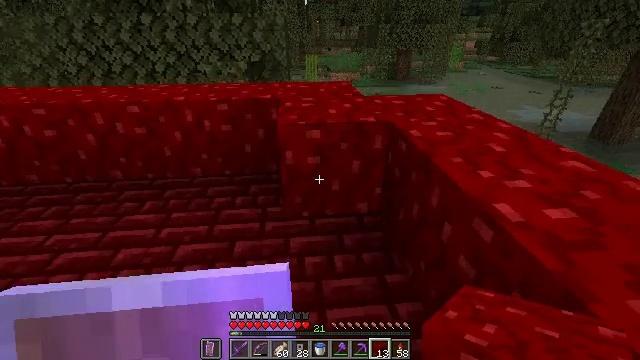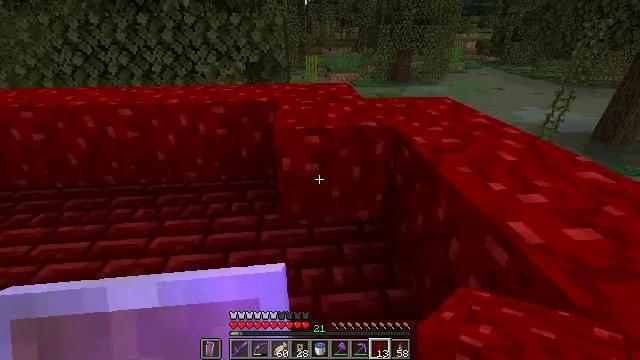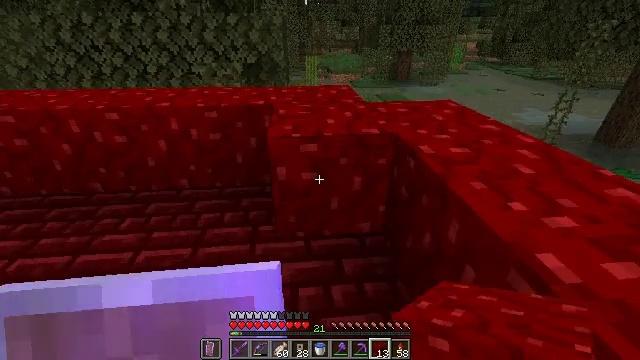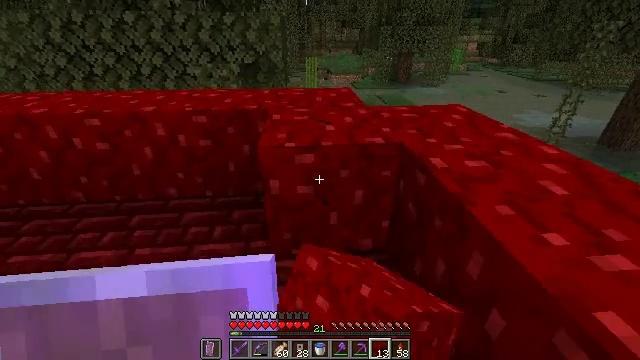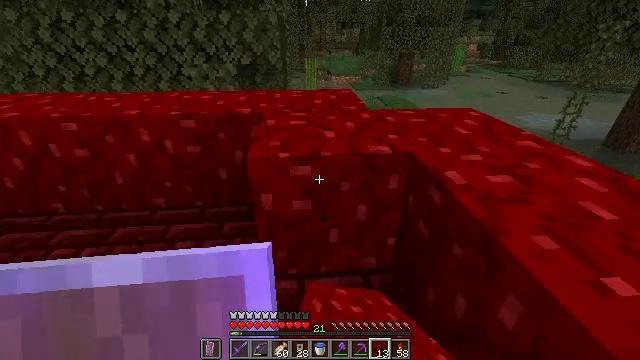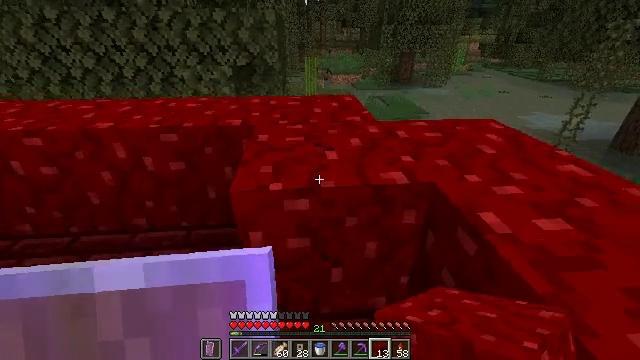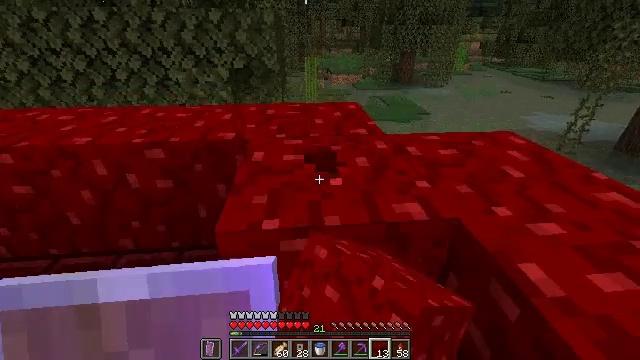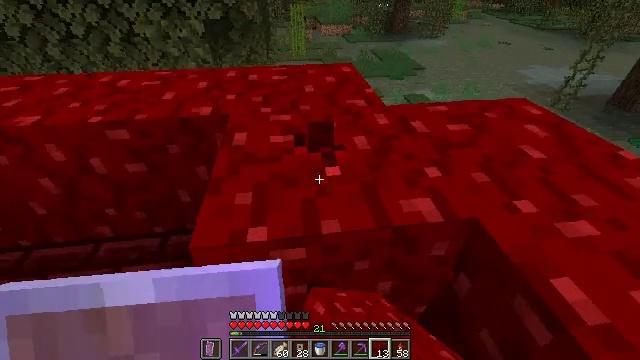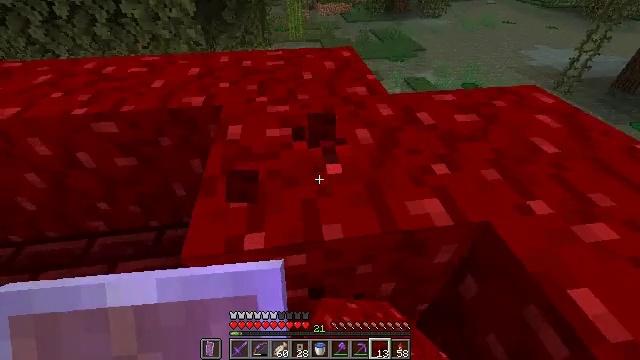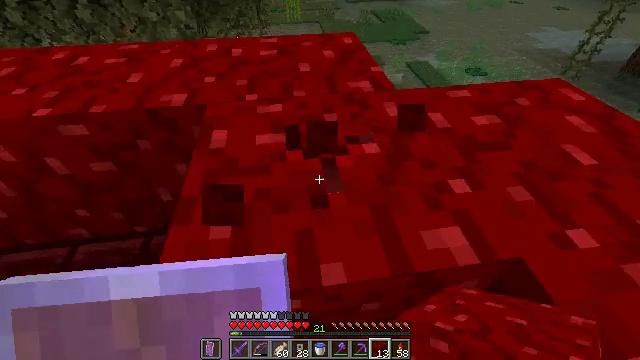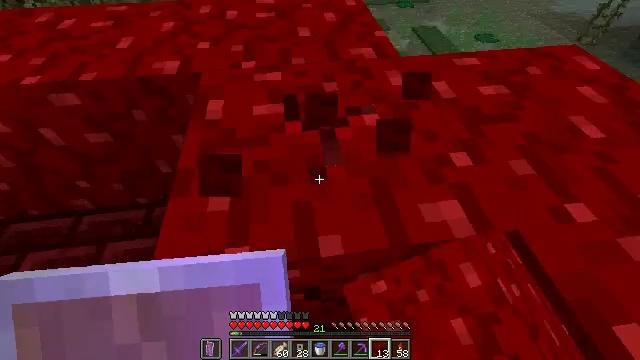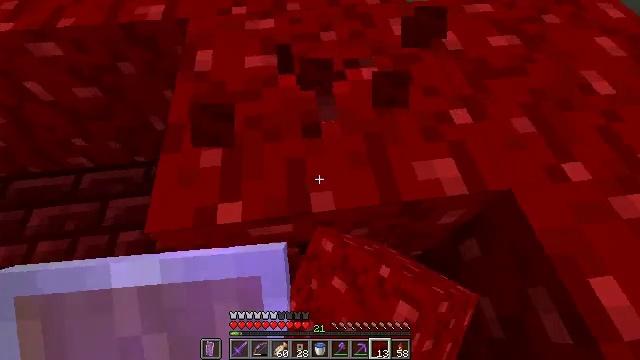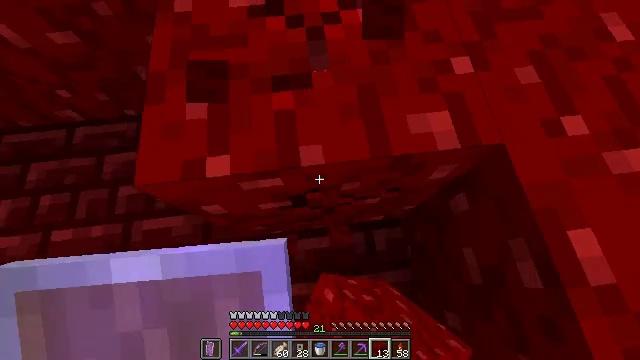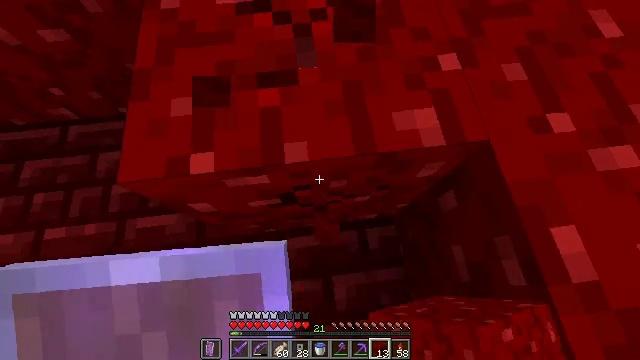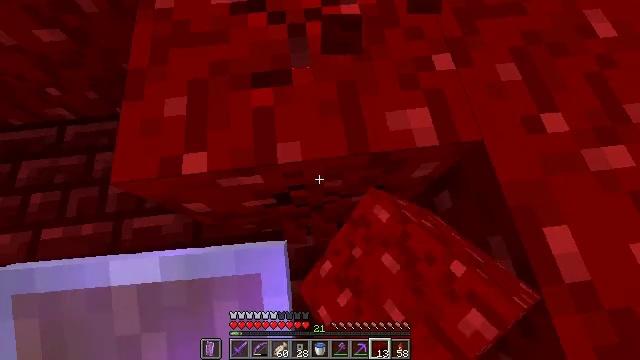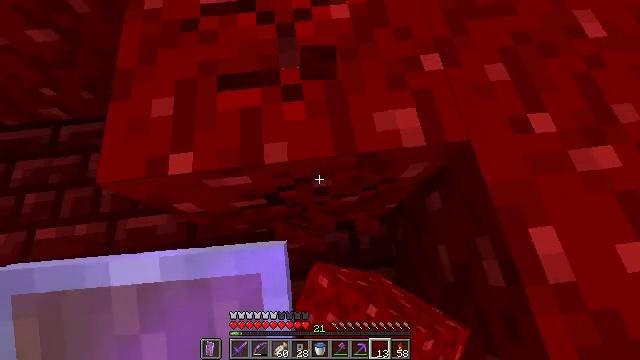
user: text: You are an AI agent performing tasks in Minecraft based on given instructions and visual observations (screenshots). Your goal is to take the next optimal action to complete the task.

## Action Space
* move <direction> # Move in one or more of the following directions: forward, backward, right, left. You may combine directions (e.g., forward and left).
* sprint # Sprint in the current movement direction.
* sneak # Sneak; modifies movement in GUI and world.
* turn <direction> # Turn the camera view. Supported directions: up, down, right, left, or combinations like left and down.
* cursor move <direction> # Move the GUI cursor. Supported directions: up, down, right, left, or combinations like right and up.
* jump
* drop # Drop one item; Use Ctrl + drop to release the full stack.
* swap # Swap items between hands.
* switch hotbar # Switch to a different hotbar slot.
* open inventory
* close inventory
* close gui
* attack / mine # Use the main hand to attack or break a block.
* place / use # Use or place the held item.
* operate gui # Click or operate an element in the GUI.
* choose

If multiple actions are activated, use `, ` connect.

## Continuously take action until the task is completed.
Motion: motion action
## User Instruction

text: Collect the nether wart block for decoration.
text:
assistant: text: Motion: move forward, attack / mine
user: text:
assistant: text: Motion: move forward, attack / mine
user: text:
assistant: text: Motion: move forward, attack / mine
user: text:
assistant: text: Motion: move forward, attack / mine
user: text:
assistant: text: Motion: move forward, attack / mine
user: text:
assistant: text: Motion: move forward, attack / mine
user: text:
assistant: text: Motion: move forward, turn right and down, attack / mine
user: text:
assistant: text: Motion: move forward, turn down, attack / mine
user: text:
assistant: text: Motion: move forward, turn down, attack / mine
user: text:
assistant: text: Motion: move forward, turn down, attack / mine
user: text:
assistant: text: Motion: move forward, turn down, attack / mine
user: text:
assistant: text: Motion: move forward, turn down, attack / mine
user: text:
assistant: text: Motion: move forward, attack / mine
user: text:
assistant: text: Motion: move forward, attack / mine
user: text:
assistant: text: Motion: move forward, attack / mine
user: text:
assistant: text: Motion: move forward, attack / mine
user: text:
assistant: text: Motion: attack / mine
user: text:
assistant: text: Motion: attack / mine
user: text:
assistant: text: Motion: attack / mine
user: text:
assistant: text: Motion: attack / mine
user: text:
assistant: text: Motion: attack / mine
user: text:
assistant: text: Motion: attack / mine
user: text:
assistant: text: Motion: attack / mine
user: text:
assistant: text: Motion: attack / mine
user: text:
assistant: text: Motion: attack / mine
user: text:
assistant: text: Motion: attack / mine
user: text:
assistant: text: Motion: attack / mine
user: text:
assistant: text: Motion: attack / mine
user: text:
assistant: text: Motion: attack / mine
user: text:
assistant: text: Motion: attack / mine